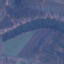
Land use / land cover: River